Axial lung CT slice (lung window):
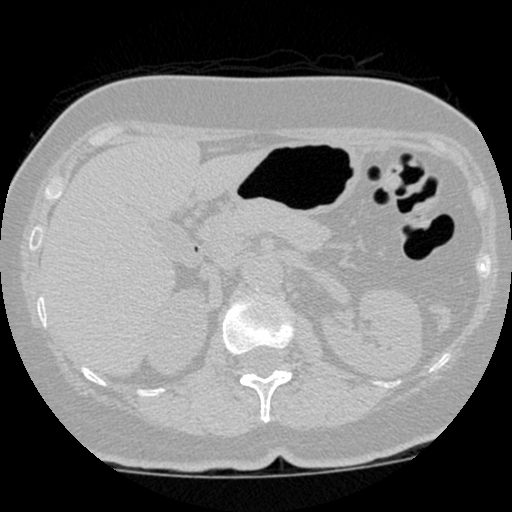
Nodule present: no